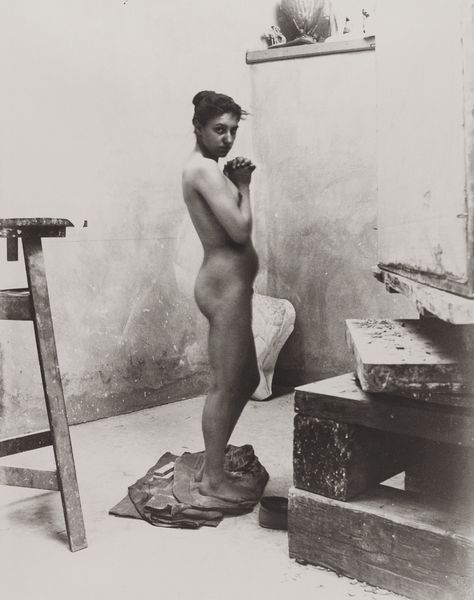
Titel: Aktstudie
Künstler: Heinrich Zille
Standort: Hamburg
Institution: Museum für Kunst und Gewerbe Hamburg
Schlagwörter: akt, frau, silber, gesten, portrait, figur, frauenakt, atelier, mimik, foto, fotografie, photographie, posen, photo, werkstatt, lichtbild, aktdarstellung, atelierfotografie, silbergelatine, studiofotografie, aktfotografie, weibliche, atelierphotographie, aktphotographie, brom, bildwerke, angewandte und bildende kunst, hessische systematik, porträt, silbergelatinepapier, bromsilbergelatinepapier, entwicklungspapier, gelatinepapier, schwarzweißpositivverfahren, silbersalzverfahren, schwarzweißfotografie